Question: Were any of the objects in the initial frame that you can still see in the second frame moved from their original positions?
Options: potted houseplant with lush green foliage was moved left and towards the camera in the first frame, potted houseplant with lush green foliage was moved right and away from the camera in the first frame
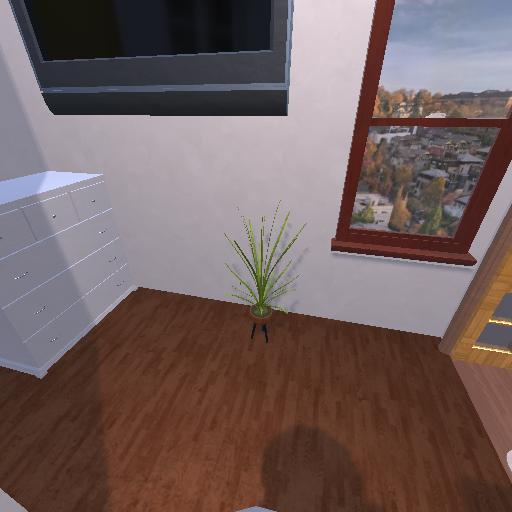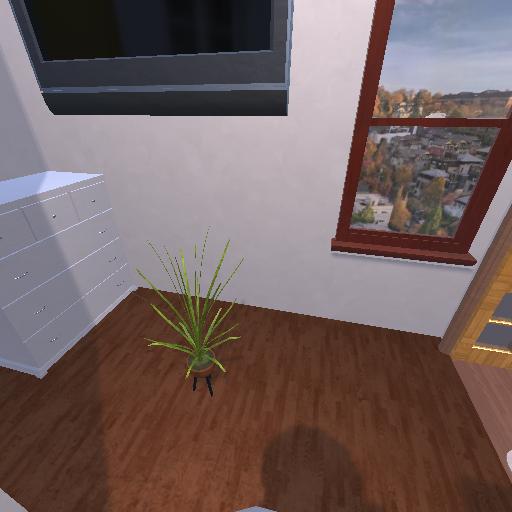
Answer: potted houseplant with lush green foliage was moved left and towards the camera in the first frame